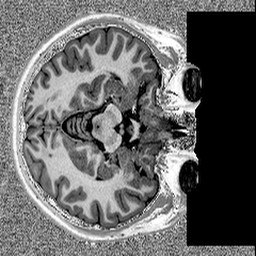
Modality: MP2RAGE
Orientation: axial
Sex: male